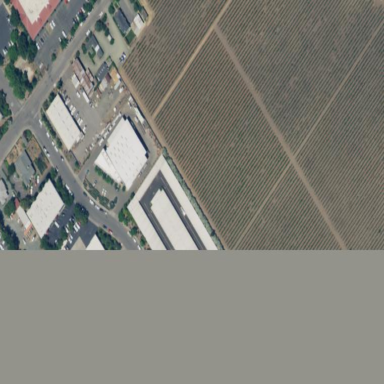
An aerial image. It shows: Vineyard growing grapes.